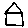
Label: house